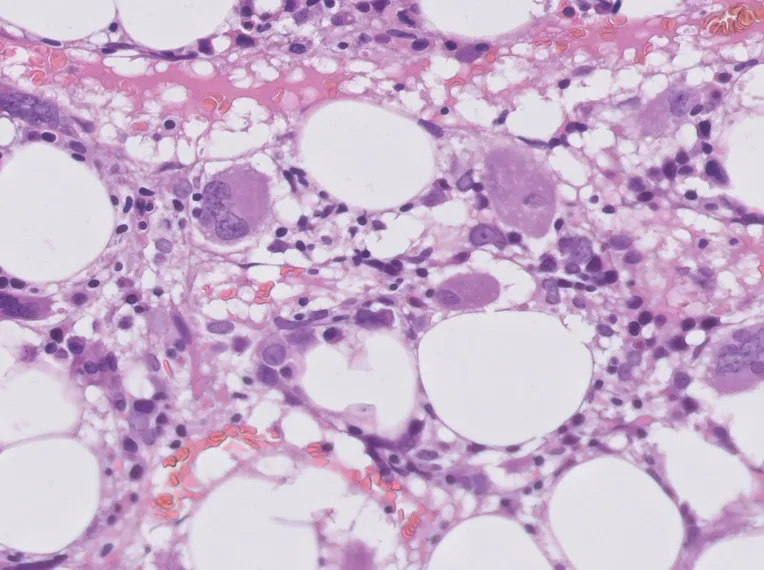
H&E section of the bone marrow showing vacuolization of the fat cells and absence of neutrophils.
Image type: pathology (h&e)